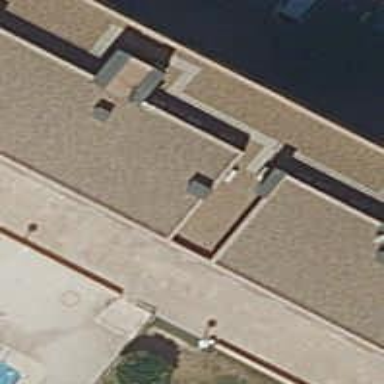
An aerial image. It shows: Part of building.